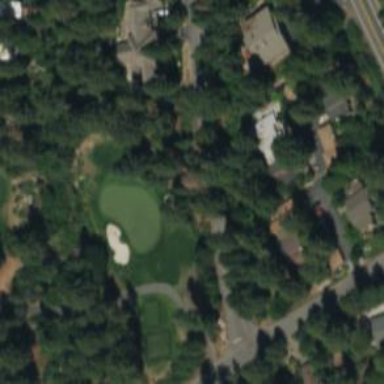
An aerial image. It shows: Area of rough grass used for golf.